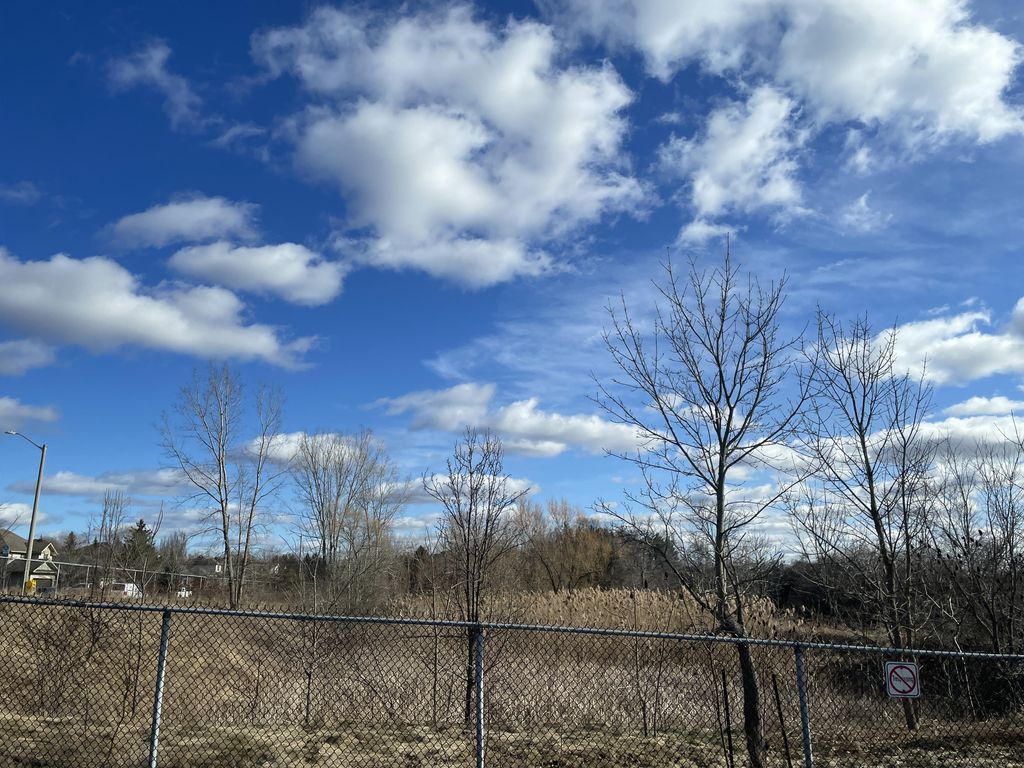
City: kitchener-waterloo